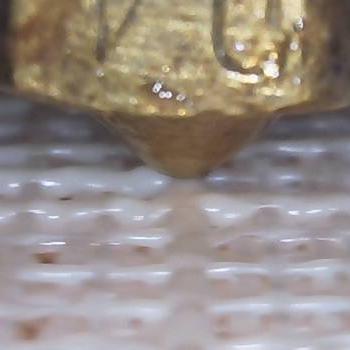
Flow rate: 188%